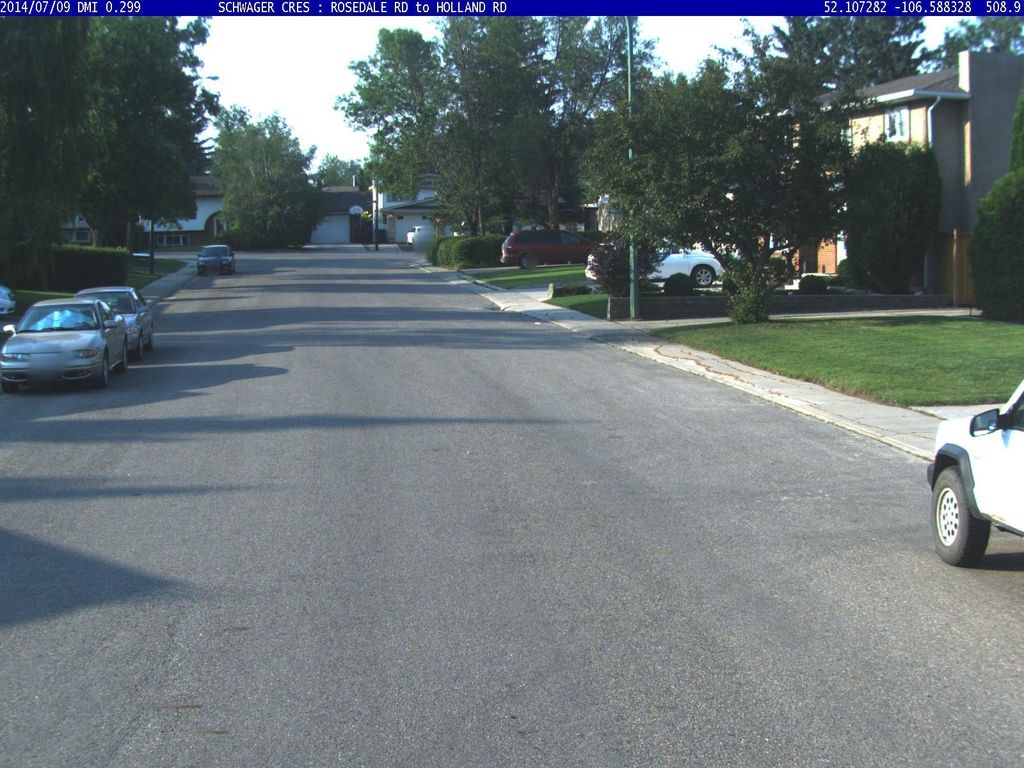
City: saskatoon